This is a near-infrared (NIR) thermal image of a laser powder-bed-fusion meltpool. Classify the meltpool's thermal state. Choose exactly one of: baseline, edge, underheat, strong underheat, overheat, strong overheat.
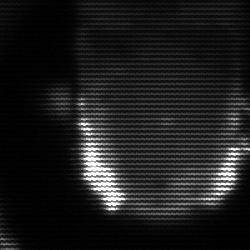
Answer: baseline